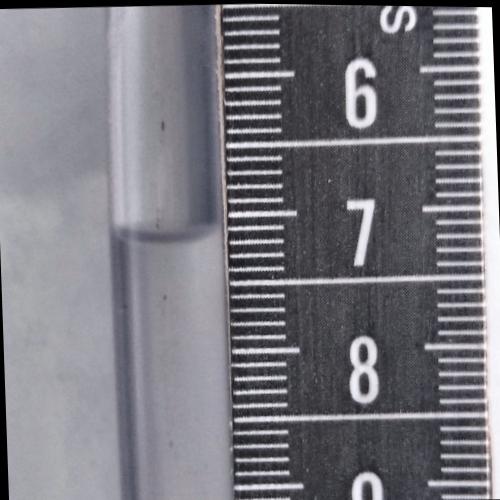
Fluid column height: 7.1 cm